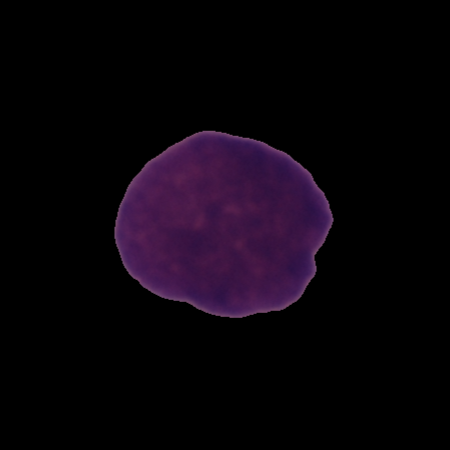
Label: cancer